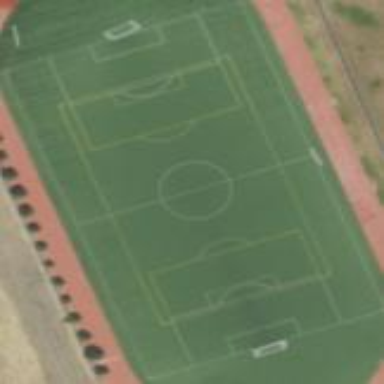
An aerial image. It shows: Soccer pitch for leisureland activities.